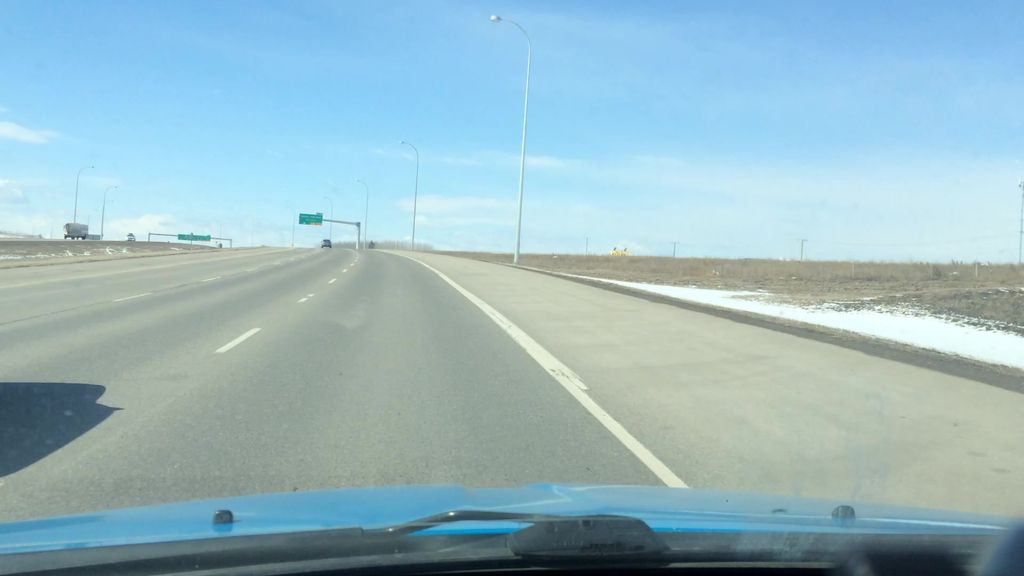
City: calgary